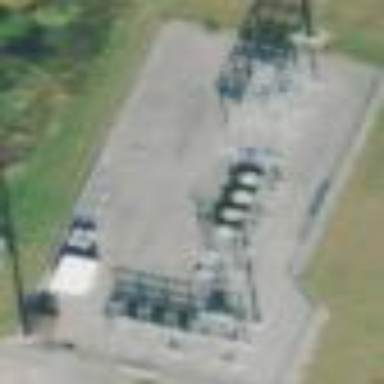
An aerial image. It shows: Distribution level power substation.